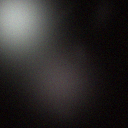
Screen state: off